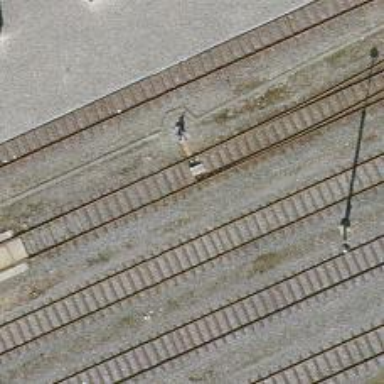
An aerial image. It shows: Railway switch.